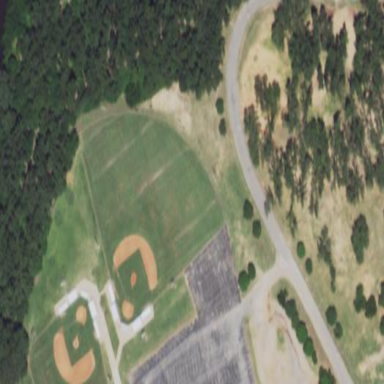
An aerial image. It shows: Baseball pitch for leisure and sports activities.